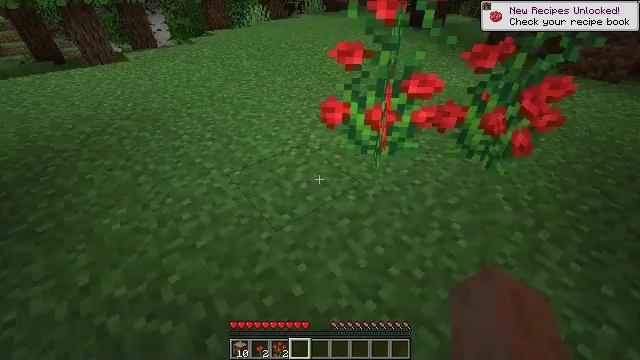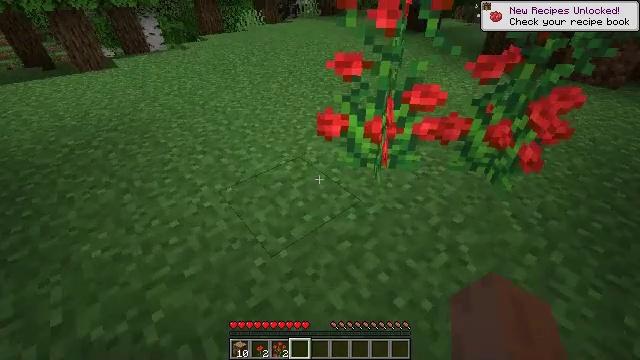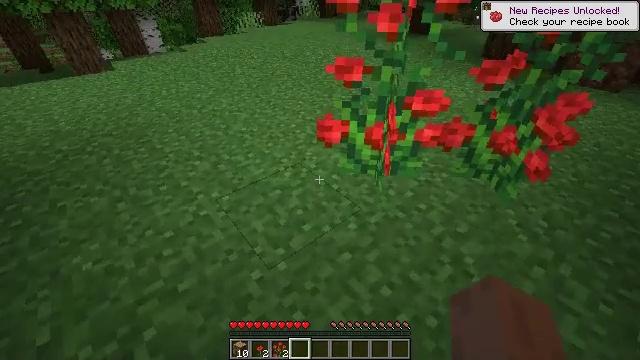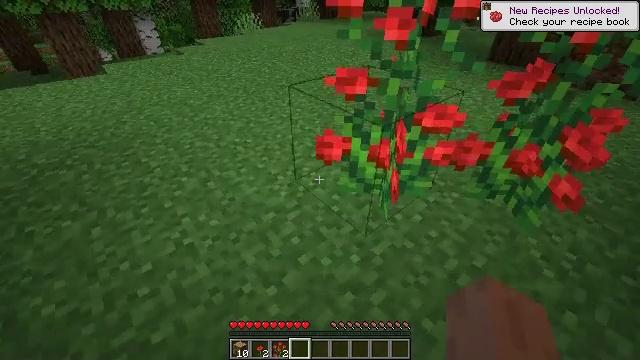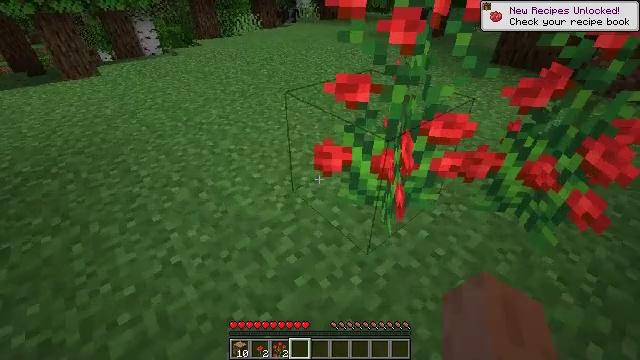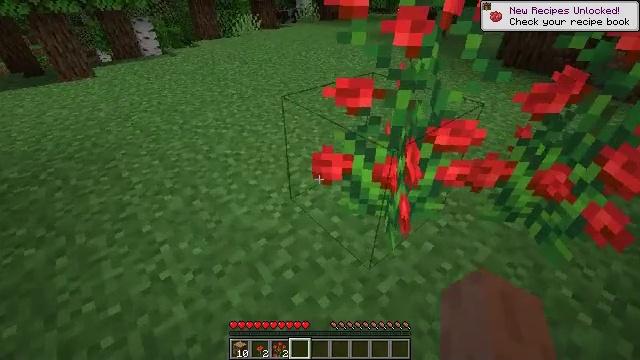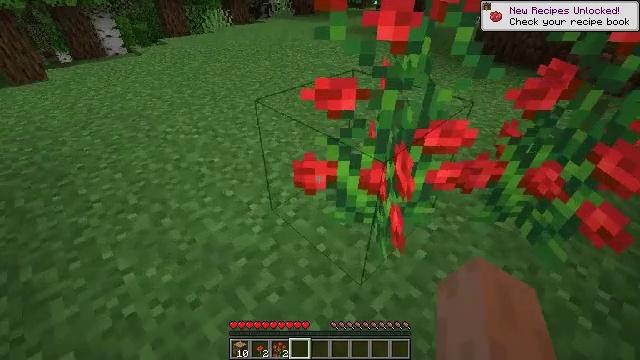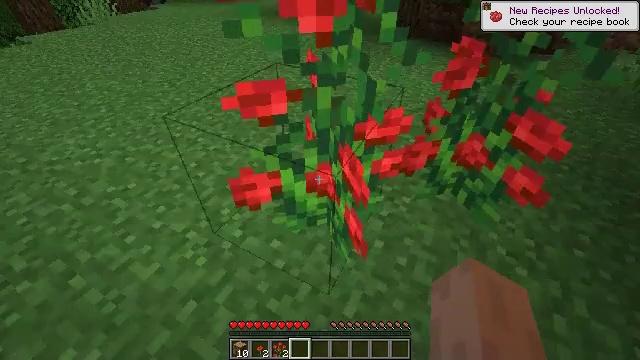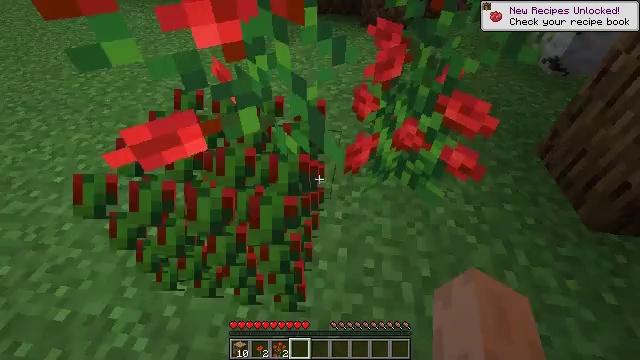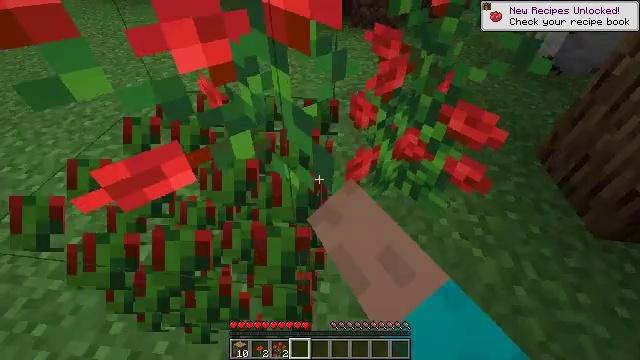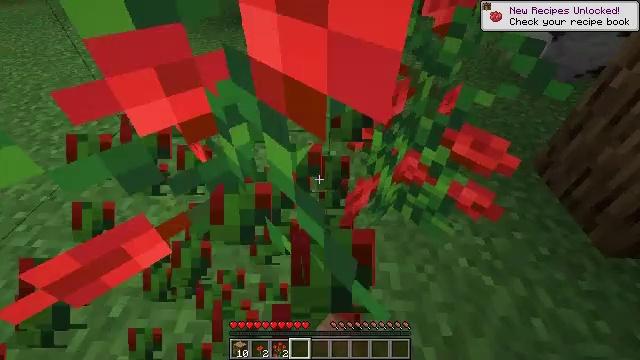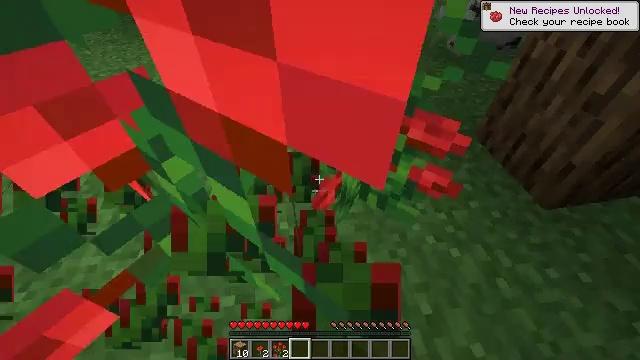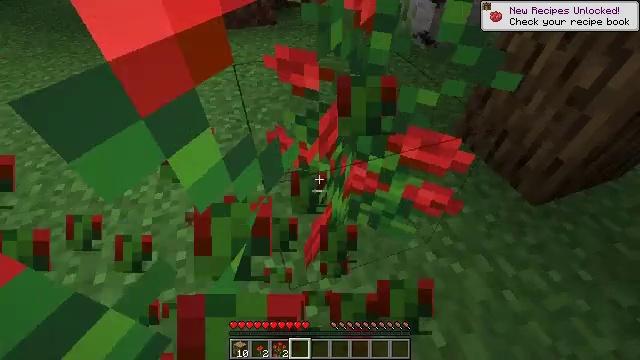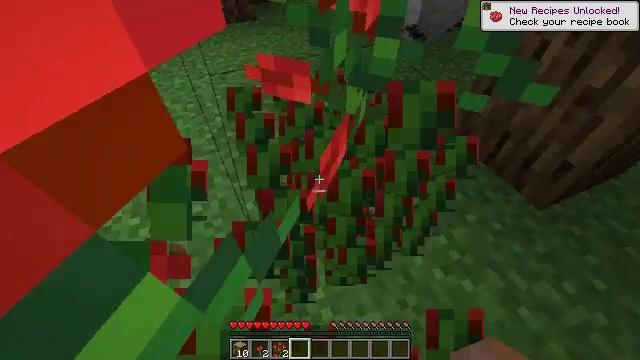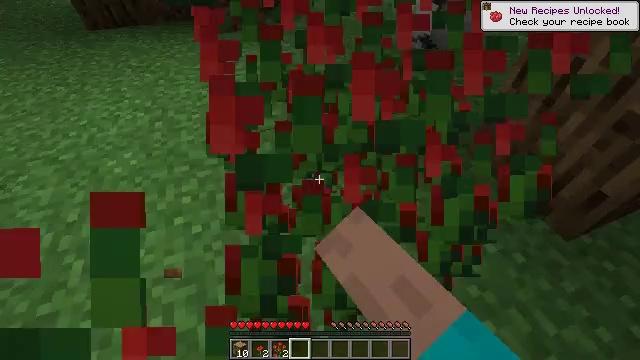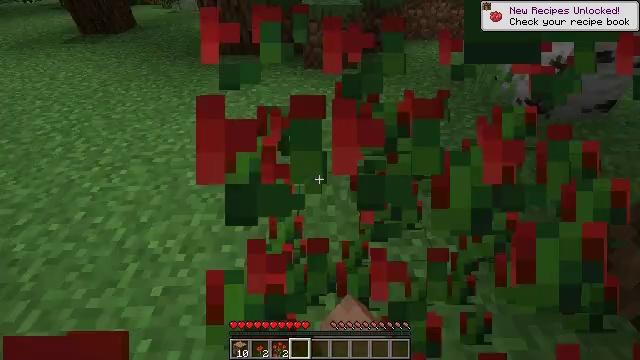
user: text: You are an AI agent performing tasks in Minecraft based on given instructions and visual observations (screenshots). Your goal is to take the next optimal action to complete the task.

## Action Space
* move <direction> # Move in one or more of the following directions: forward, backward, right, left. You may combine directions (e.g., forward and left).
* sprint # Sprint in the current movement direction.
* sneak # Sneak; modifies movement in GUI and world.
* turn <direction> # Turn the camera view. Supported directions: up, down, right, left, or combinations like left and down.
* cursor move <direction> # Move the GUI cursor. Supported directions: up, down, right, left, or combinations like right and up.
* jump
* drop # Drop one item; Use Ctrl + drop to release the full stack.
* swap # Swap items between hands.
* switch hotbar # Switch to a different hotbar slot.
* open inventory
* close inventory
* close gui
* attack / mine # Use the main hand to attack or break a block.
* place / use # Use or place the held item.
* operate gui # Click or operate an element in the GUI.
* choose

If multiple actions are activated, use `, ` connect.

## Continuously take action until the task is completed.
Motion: motion action
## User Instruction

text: Mine the rose bush in the garden.
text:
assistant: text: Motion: move forward, turn right
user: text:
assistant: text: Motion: move forward
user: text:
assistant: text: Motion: move forward
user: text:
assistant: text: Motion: move forward
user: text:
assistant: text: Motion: move forward
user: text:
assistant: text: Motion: move forward, turn right
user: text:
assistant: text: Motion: move forward, turn right and down
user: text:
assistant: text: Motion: move forward, turn right and down, attack / mine
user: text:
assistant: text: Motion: move forward, turn right, attack / mine
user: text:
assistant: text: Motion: move forward, turn right and up
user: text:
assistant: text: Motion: move forward, turn right and down
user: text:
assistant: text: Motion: move forward, turn right and down
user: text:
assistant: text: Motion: move forward, turn right and down, attack / mine
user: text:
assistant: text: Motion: move forward, turn left and up, attack / mine
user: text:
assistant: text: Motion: move forward, turn left and up
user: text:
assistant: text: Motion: move forward, turn left and up
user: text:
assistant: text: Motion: move forward, turn left and up
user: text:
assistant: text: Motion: no_op